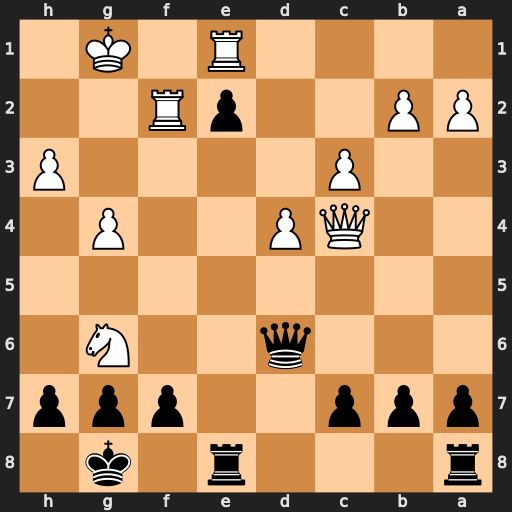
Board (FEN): r3r1k1/ppp2ppp/3q2N1/8/2QP2P1/2P4P/PP2pR2/4R1K1
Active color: b
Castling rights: -
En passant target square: -
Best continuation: Qg3+ Rg2 Qxe1+